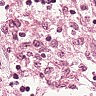
Metastatic tissue present: no